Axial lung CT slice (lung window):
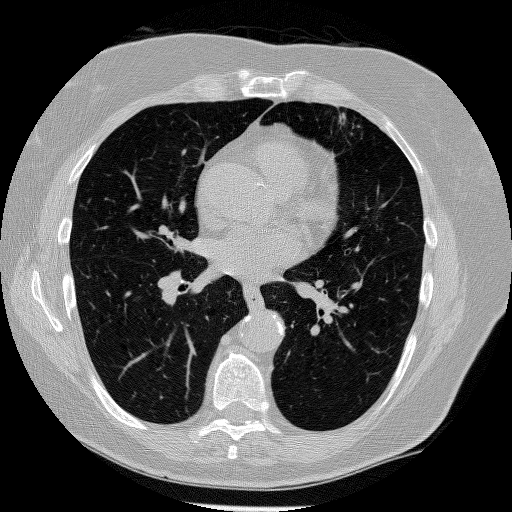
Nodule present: no